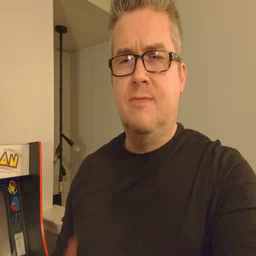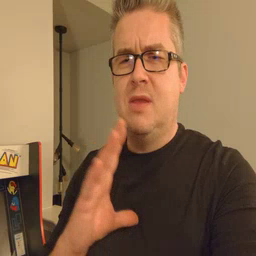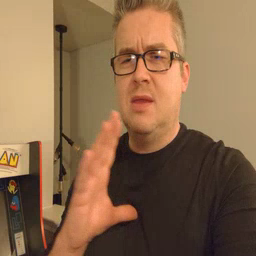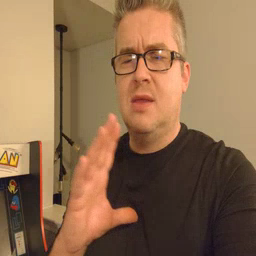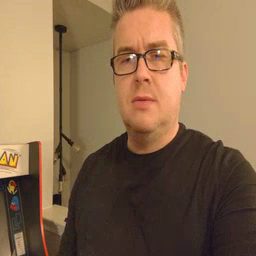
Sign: fine